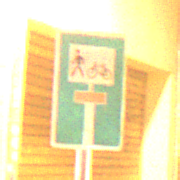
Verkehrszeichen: SackgasseRadverkehrFussgaengerDurchlaessig
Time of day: Night
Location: Outdoor (Urban)
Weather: Clear
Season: NotSpecified
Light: Artificial